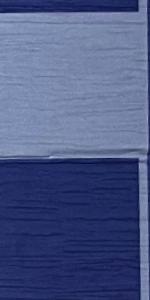
Label: Empty